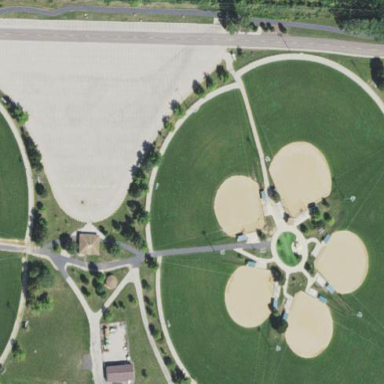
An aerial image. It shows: Baseball pitch for leisure land.